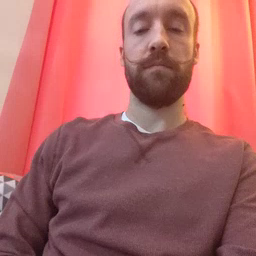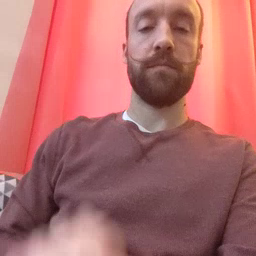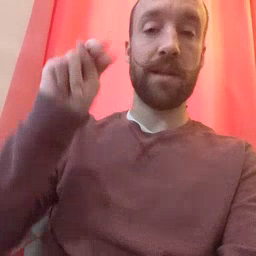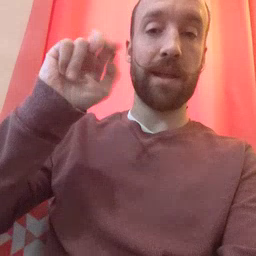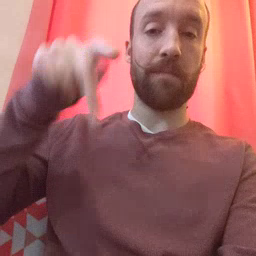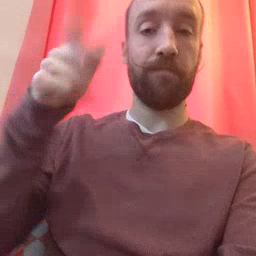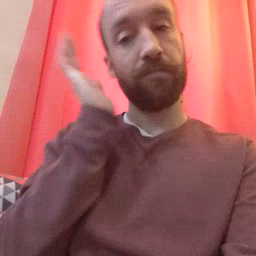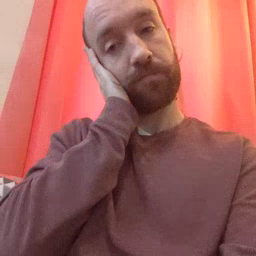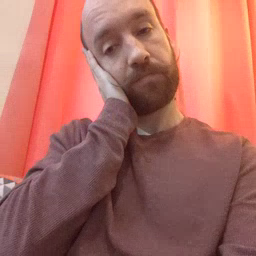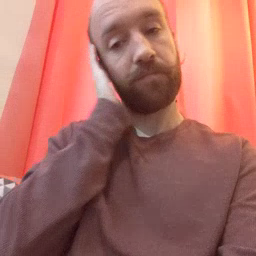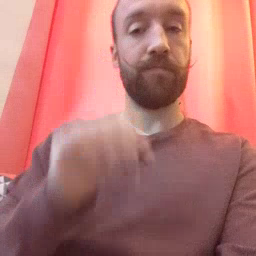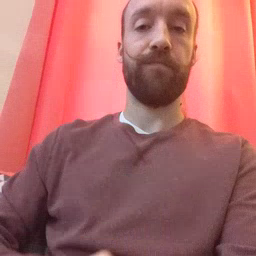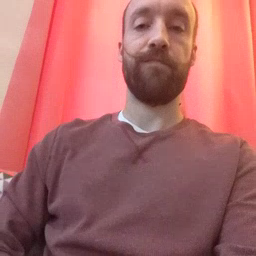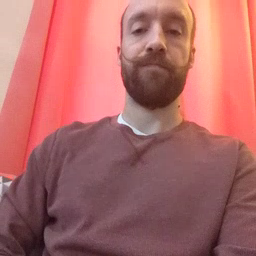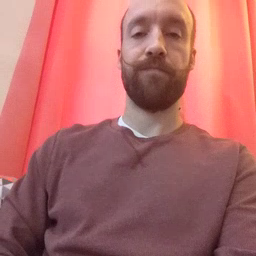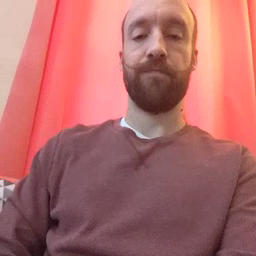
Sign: nap